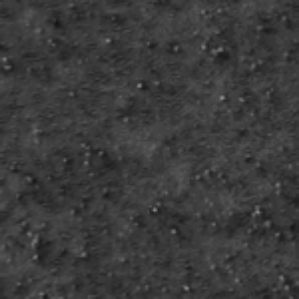
Label: frost